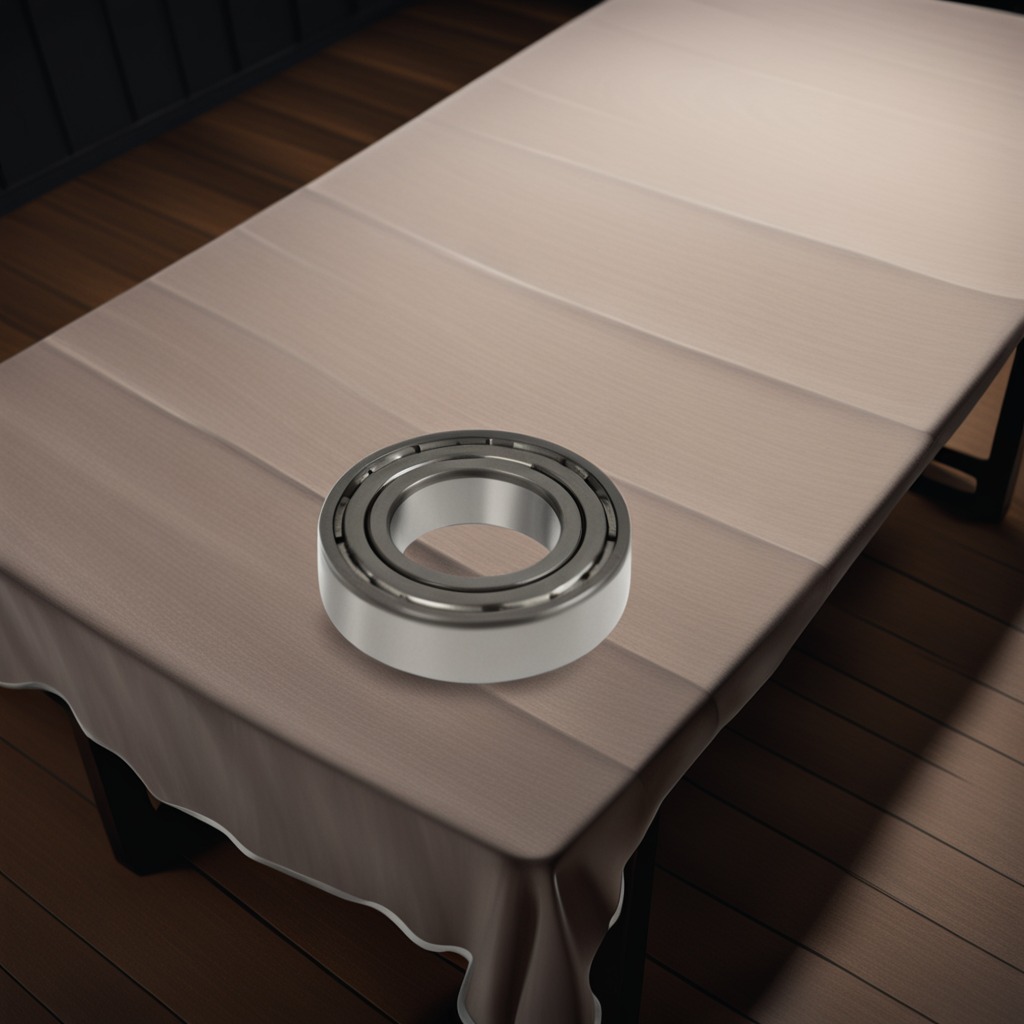
A metal ball bearing is lying on a wooden table.